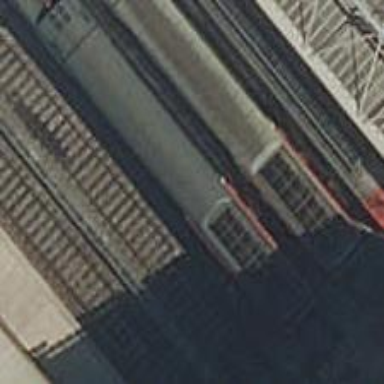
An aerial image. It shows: Railway stop with public transport stop position.